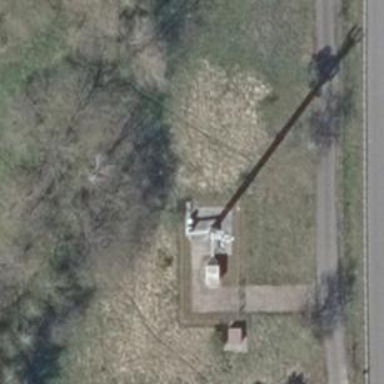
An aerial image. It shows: Mast tower used for communication.